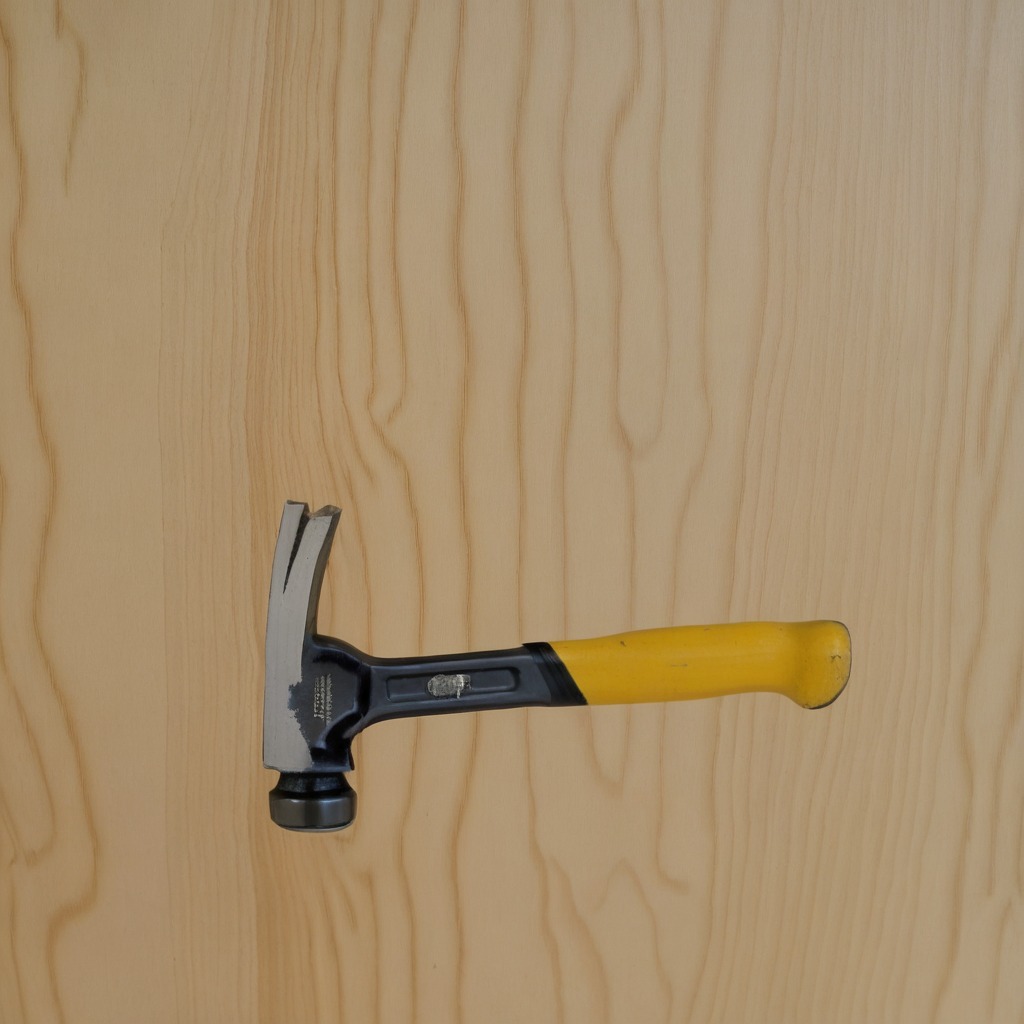
A hammer is lying on the plywood surface in a paint workshop lit by afternoon window light.